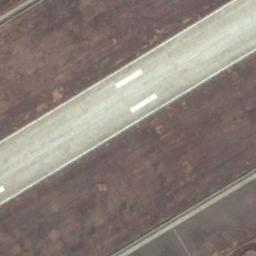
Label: runway